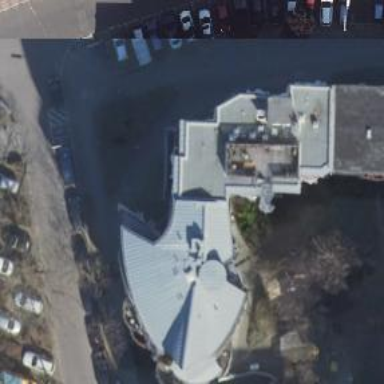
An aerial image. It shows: Kindergarten.